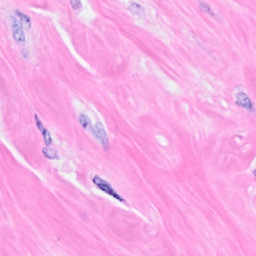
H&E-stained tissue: Breast